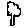
Label: tree